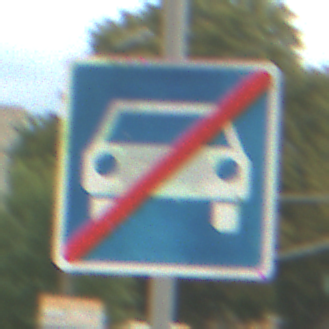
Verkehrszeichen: EndeKraftfahrstrasse
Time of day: MorningAfternoon
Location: Outdoor (Suburban)
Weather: PartlyCloudy
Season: NotSpecified
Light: Natural